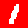
Digit: 1